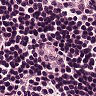
Metastatic tissue present: no